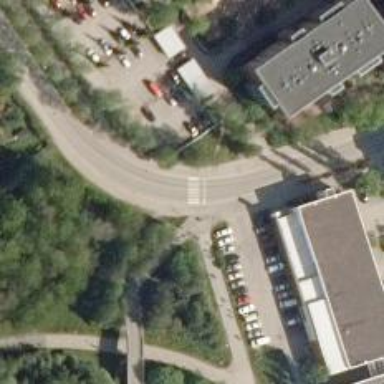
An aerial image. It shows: Uncontrolled road crossing.